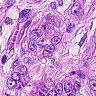
Metastatic tissue present: yes